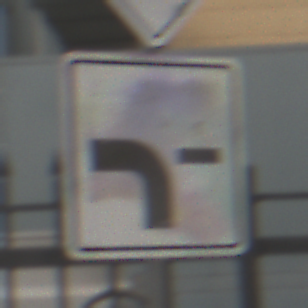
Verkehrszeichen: VerlaufVorfahrtsstrasse6
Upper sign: Vorfahrtsstrasse
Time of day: MorningAfternoon
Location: Outdoor (Urban)
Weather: Overcast
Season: NotSpecified
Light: Natural